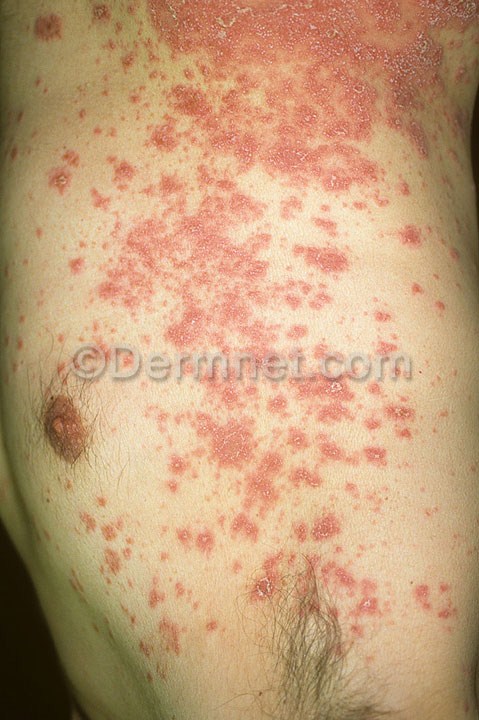
Disease: Psoriasis pictures Lichen Planus and related diseases